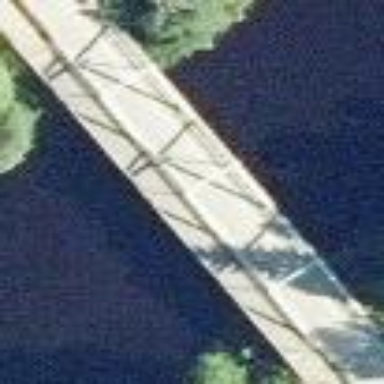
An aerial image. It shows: Man-made bridge.